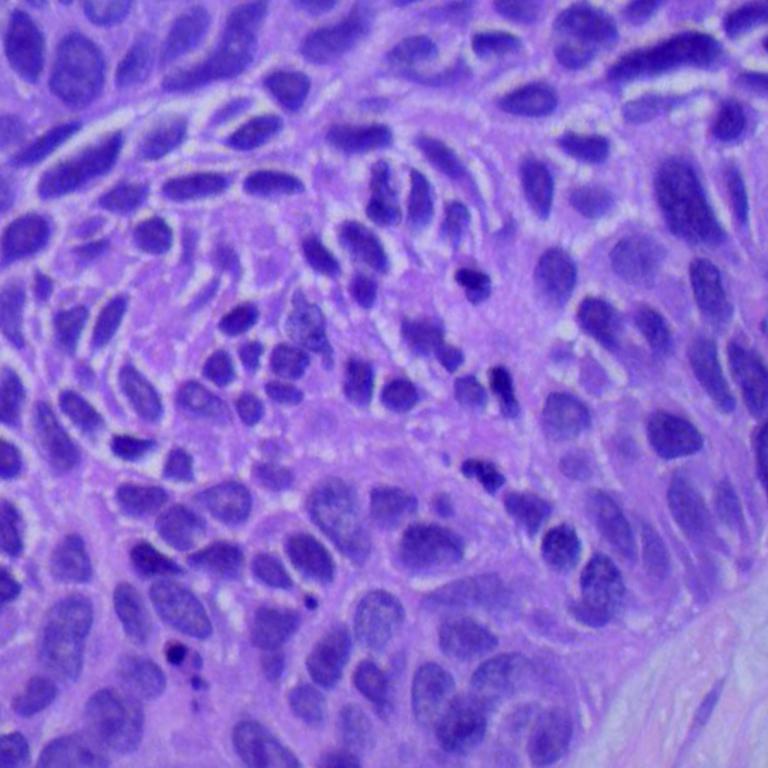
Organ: lung
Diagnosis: squamous carcinomas